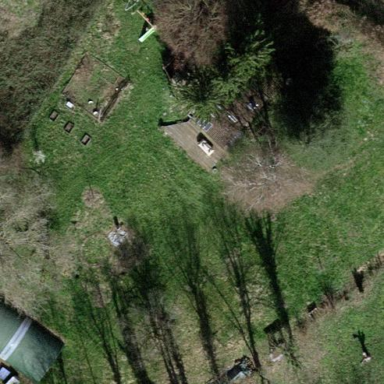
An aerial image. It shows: Garden area designated for leisure land.